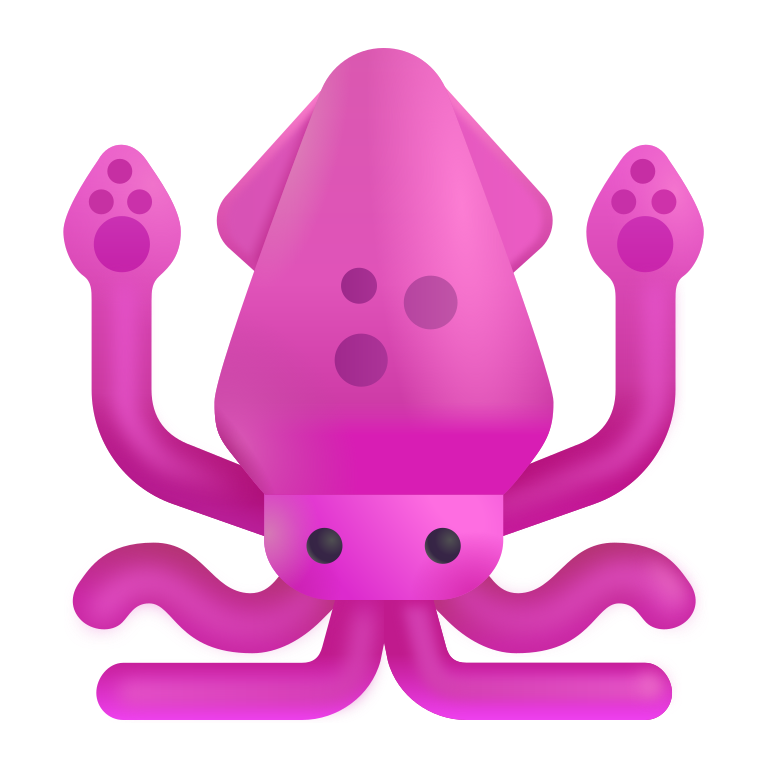
squid color